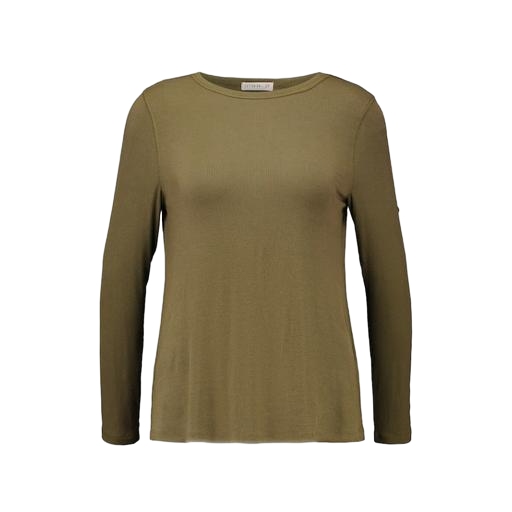
green long-sleeve round-neck tee, longsleeve t-shirt, long-sleeve top, white background